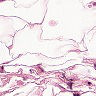
Metastatic tissue present: no